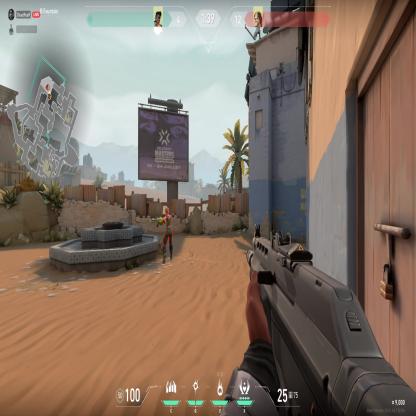
Label: enemy